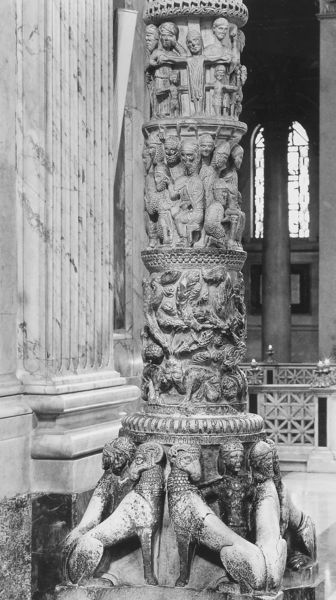
Titel: Kandelaber, Osterleuchter
Künstler: Vassalletto
Standort: Rom, S. Paolo Fuori le Mura (EU - I - Latium)
Schlagwörter: menschen, fenster, pfeiler, säule, gebäude, tiere, mensch, stein, kirche, gotik, rund, relief, figuren, ornamente, foto, fotografie, kreuz, schwarzweiss, sims, löwen, christus, jesus, kreuzigung, christlich, greif, löwe, heiland, bauwerk, widder, apostel, steinbock, menschengruppen, assyrisch, 1200, 900, 800, 1100